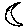
Label: moon